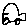
Label: car